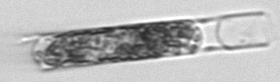
Label: Hemiaulus